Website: home-depot
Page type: account-dashboard
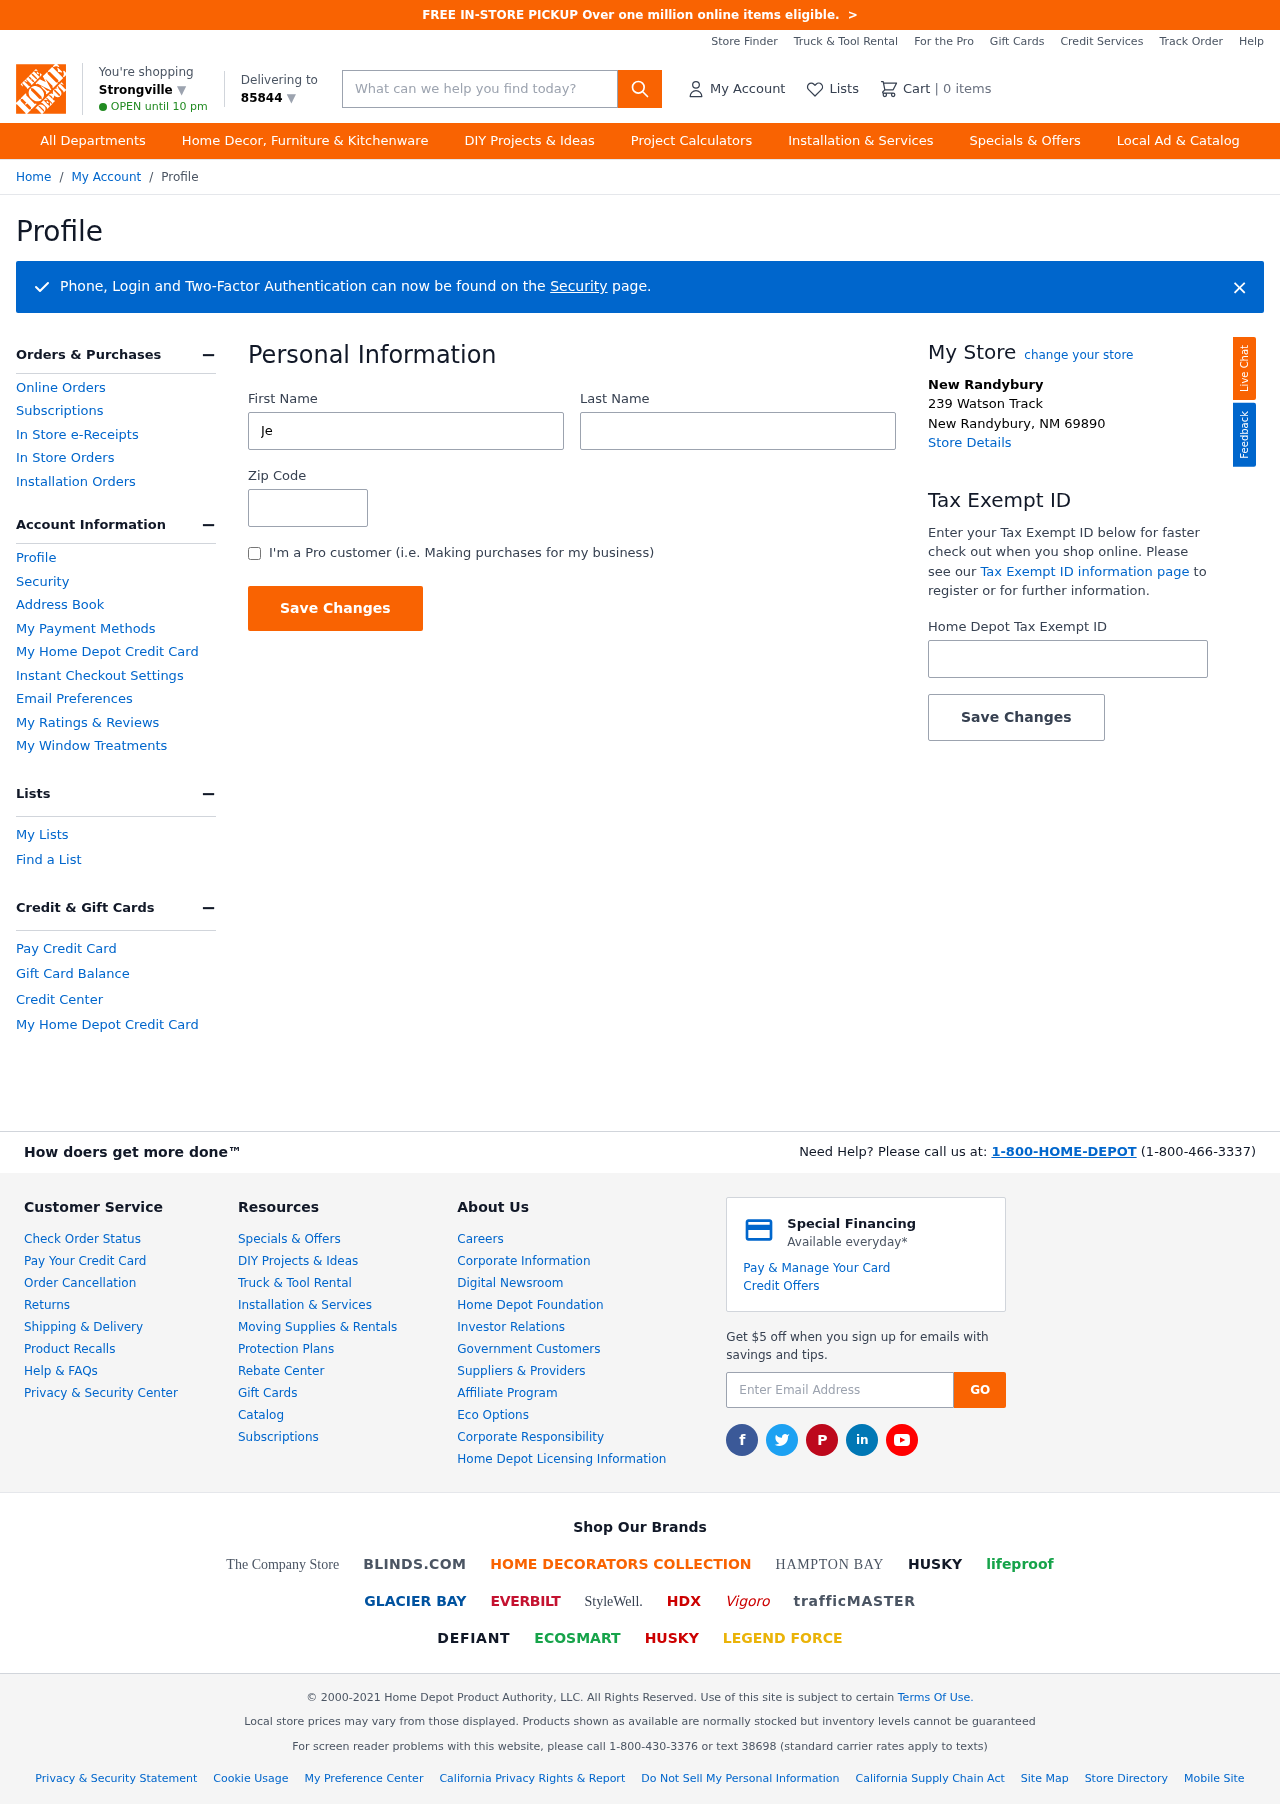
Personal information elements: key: PII_CITY
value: Strongville ▼
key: PII_FIRSTNAME
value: Jeffrey
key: PII_LASTNAME
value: Gibson
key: PII_LOCATION1_CITY
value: New Randybury
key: PII_LOCATION1_CITY_STATE_ZIP
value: New Randybury, NM 69890
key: PII_LOCATION1_STREET
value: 239 Watson Track
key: PII_POSTCODE
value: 85844 ▼
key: PII_POSTCODE
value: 85844
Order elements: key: ORDER_NUM_ITEMS
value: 0
Search elements: key: HEADER_SEARCH
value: What can we help you find today?